Question: I have a problem with transparencies and z-buffer. The transparency of one plane hide the other plane.
The butterflies are simple geometry basically two planes (4 triangles). I render 50 butterflies at ones because pass positions with a texture in vertex shader. The texture is a transparent png. The alphaTest don't work (try 0.5 and other values) to material that have the transparent set in true. Also try all kind blending without good results. And depthWrite = false is not helping, because then alpha is not but the problem is depth sorting makes a mess.
If I render one butterfly per call without shader then alpha test works fine.
You can see error here

I am using three.js version 67. If someone can help me with that it would be much appreciated :)
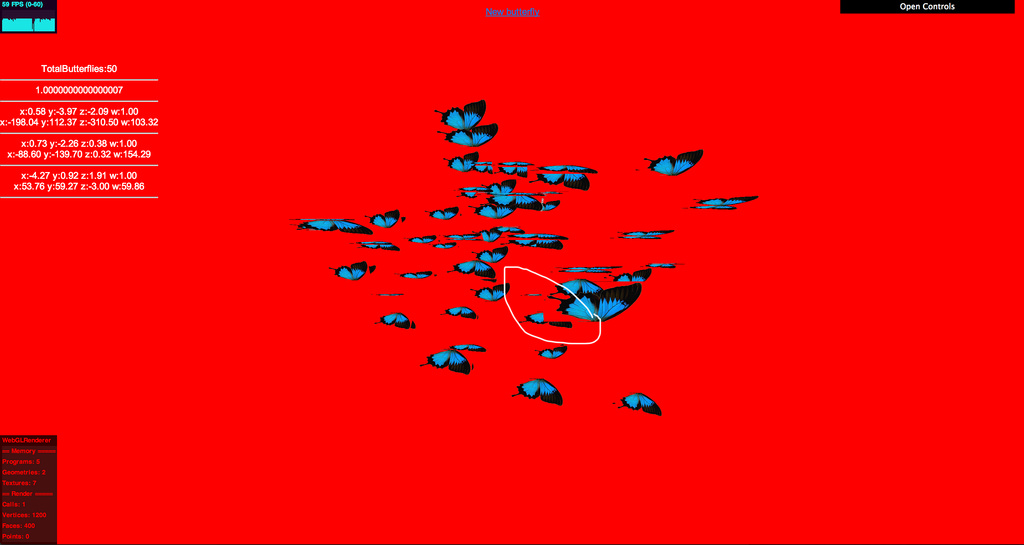
Answer: In this case it looks like you can simply <URL> which are on the invisible part of the wing.